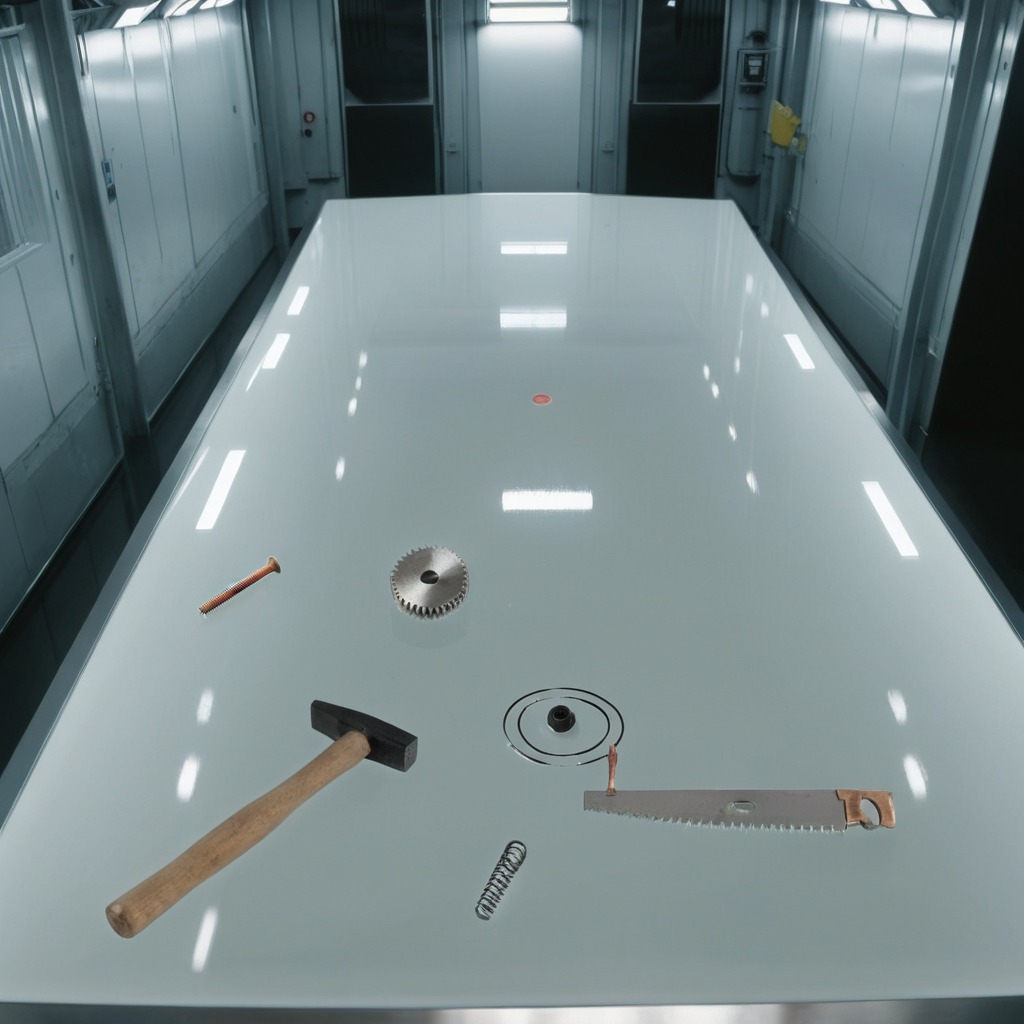
A steel gear with teeth, a hammer, a metal machine screw, a coiled metal spring, and a handheld metal saw are lying on the table.